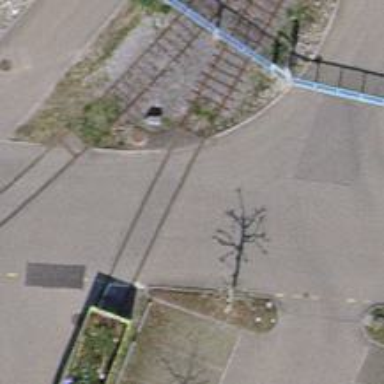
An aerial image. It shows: Railway level crossing.